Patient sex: M
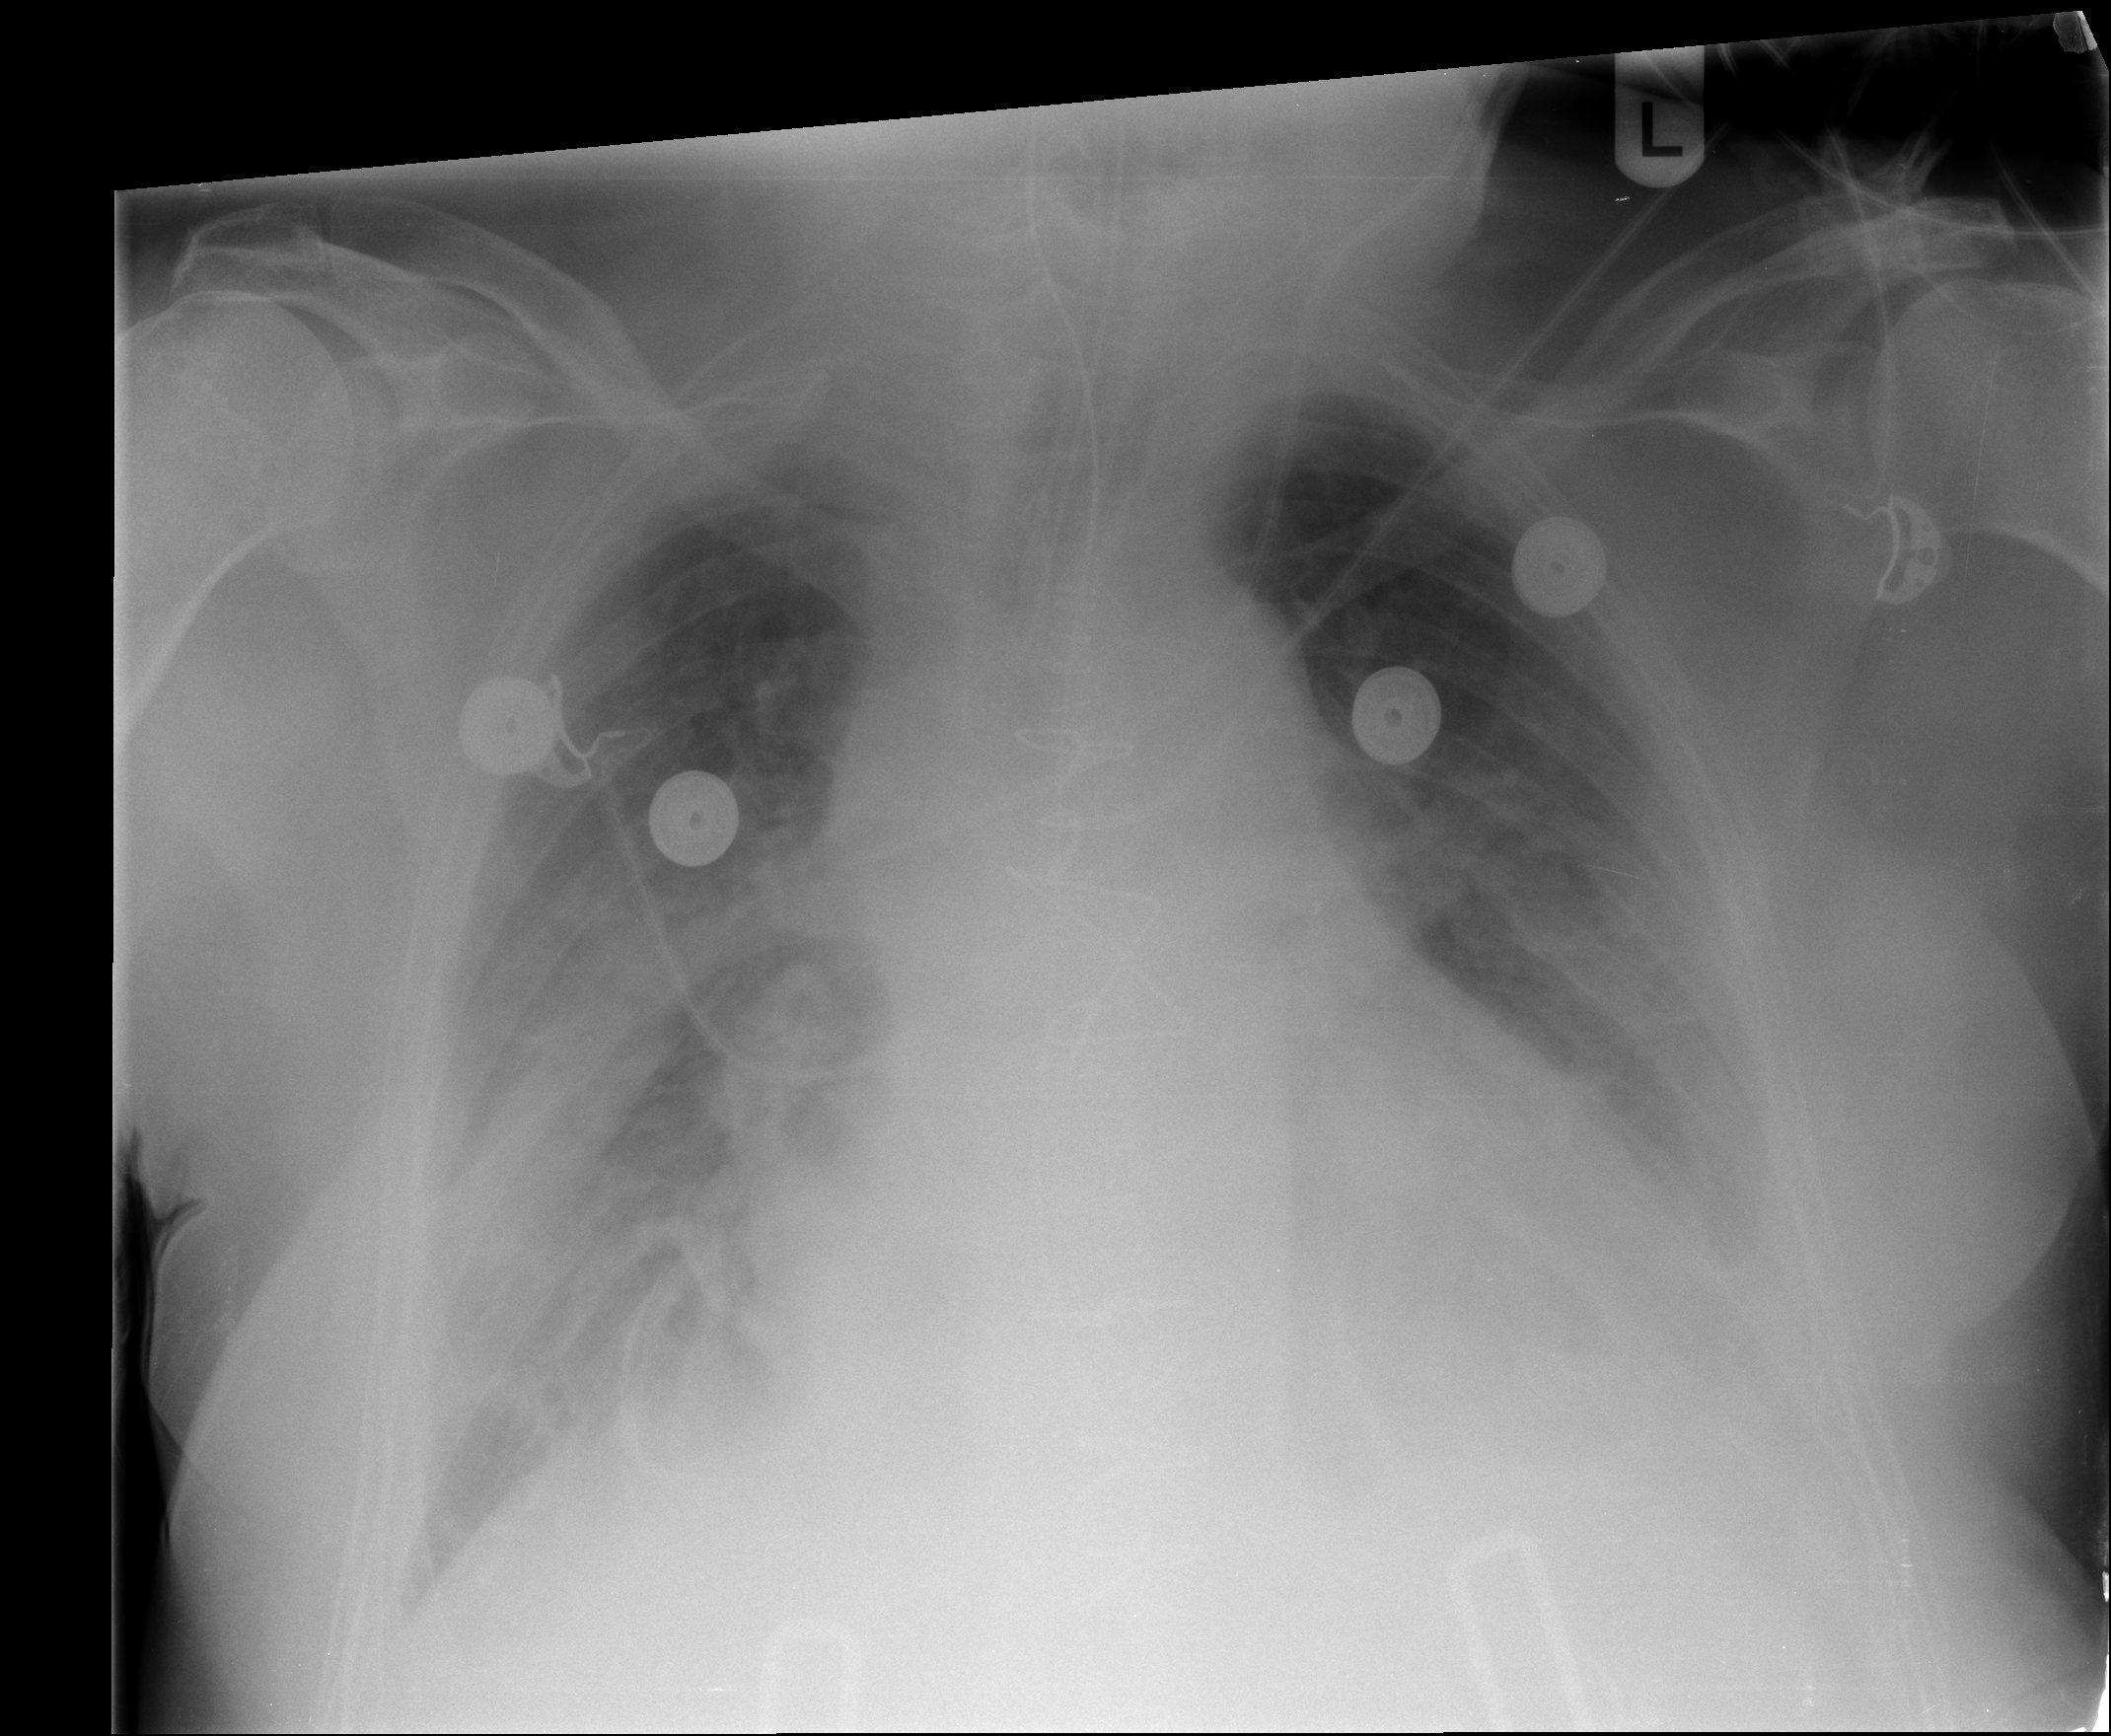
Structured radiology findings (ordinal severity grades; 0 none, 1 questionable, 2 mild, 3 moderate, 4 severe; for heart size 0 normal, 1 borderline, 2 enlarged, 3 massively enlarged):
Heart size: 2
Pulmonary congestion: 2
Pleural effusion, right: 2
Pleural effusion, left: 2
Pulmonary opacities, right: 1
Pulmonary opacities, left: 0
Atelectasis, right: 2
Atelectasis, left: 2